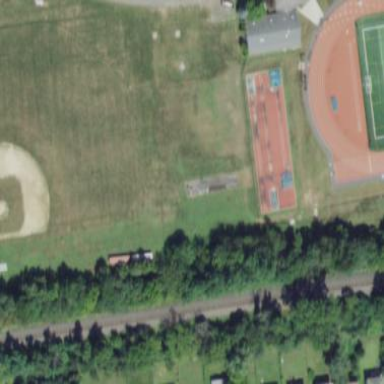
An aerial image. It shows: Baseball pitch with grass and sand surface for leisure sports activities.